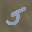
Label: 5